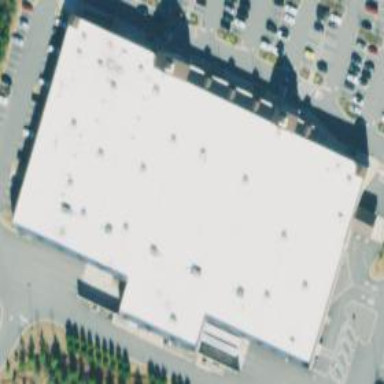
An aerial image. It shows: Supermarket building.